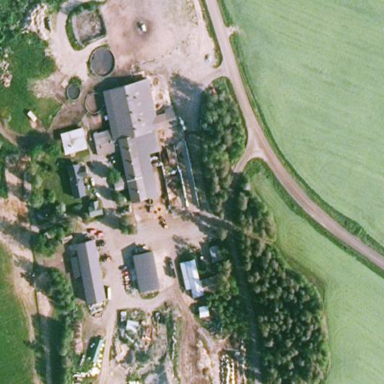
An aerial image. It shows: Farmyard area.